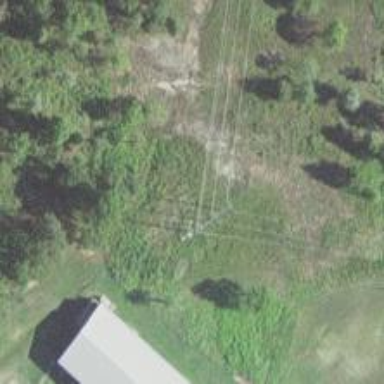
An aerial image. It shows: Power pole.